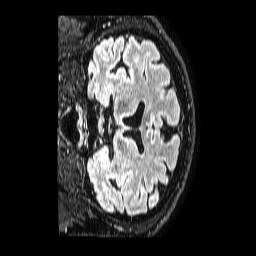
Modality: FLAIR
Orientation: coronal
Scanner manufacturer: philips
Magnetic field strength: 1.5 T
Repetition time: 4.8 s
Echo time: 0.3 s